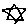
Label: star